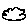
Label: cloud